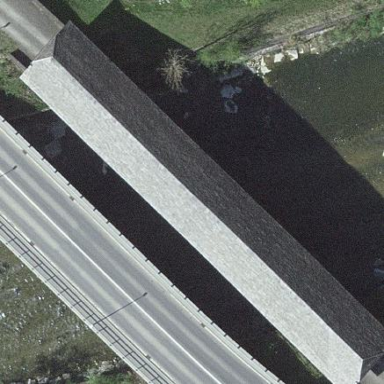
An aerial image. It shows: Covered bridge is depicted.